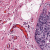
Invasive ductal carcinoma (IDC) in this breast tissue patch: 0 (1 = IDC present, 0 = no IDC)